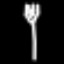
Label: fork